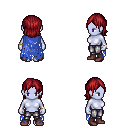
a pixel art fantasy rpg character, female body template, dark elf, purple skin, blue tattered cape, metal pants, brunette long bangs hairstyle, bracelets, maroon shoes, four views (front, back, left, right), 2x2 character sprite sheet, small pixel art, hard edges, no anti-aliasing